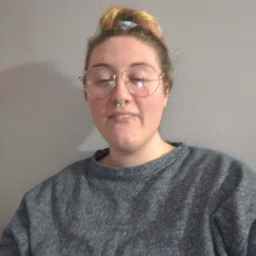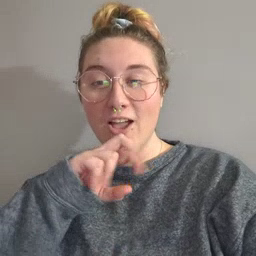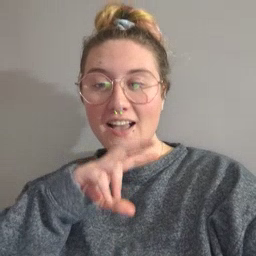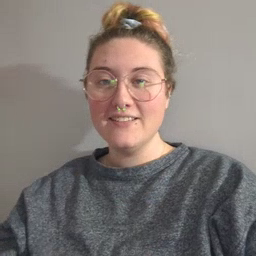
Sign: frog